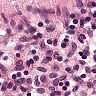
Metastatic tissue present: no